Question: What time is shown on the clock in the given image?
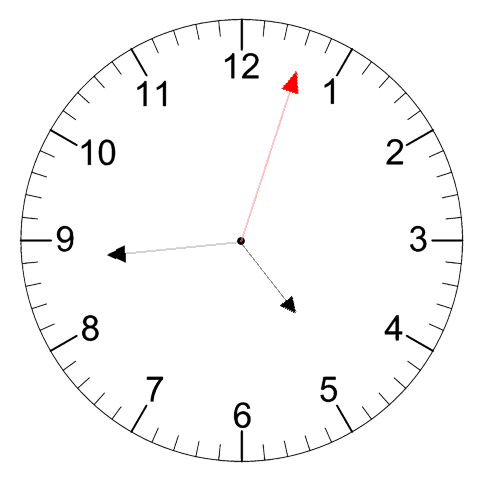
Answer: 04:44:03